Question: Sorry, this might be a bit basic but it has been a while since I've used google scripts.
I'm trying to create a sheet that, when a checkbox in column I (Complete) is marked as true, it will send an email to the address populated in the same row in column E (Email).
I would prefer if it also added a timestamp in column J (Completed Date) to show when the checkbox was marked. Then, if possible, include the text from column B (Order Number) in the subject header, and the text from column G (Query) in the body of the email. And of course, avoid it looping so it only triggers the email when the relevant cell in the row is checked.

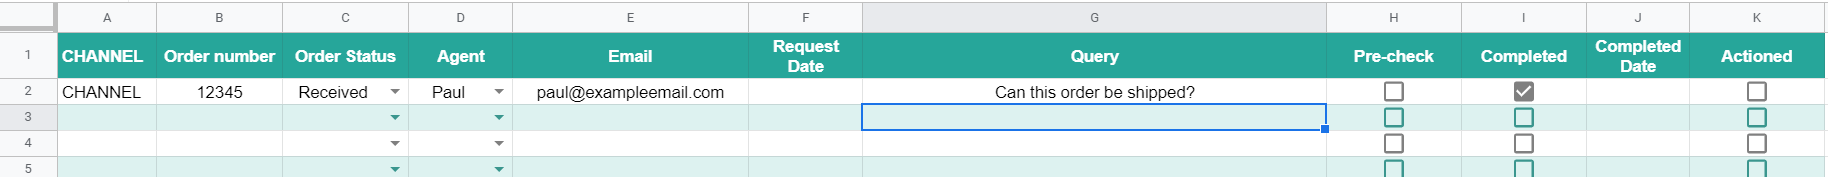
Answer: ## You can refer to this sample code:
'''
function onEdit(e){
var sheet = e.source.getActiveSheet();
var cell = e.range;
Logger.log(cell.getColumn());
Logger.log(cell.isChecked());
//Check if the checkbox in column I(index 9) was checked
if(sheet.getName() == "Sheet2" && cell.getColumn() == 9 && cell.isChecked()){
//get current row values from column A to column G
var values = sheet.getRange(cell.getRow(),1,1,7).getDisplayValues().flat();
Logger.log(values);
var orderNum = values[1];
var agent = values[3];
var email = values[4];
var query = values[6];
//create and update the email's hmtl body
var templ = HtmlService.createTemplateFromFile('html_template');
templ.receiver = agent;
templ.query = query;
var message = templ.evaluate().getContent();
//Send email
MailApp.sendEmail({
to: email,
subject: "Test Email Order Num: "+orderNum,
htmlBody: message
});
//Add timestamp at column J(index 10)
var timeZone = Session.getScriptTimeZone();
var date = Utilities.formatDate(new Date(),timeZone, "MM-dd-yyyy");
sheet.getRange(cell.getRow(),10).setValue(date);
}
}
'''
'''
<!DOCTYPE html>
<html>
<head>
<base target="_top">
</head>
<body>
<p>Hello <?= receiver ?>,</p>
<p> <?= query ?></p>
<p>Best Regards,</p>
<p>Support,<br>Company.com</p>
</body>
</html>
'''
## Pre-requisite:
As mentioned by @Cooper via comment, your code will require an <URL> that requires authorization
<URL>
<URL>
## What it does?
1. Get the active sheet of the current spreadsheet and the cell range using Google Sheets onEdit event object
2. Check if the modified cell is in the specific sheet.
3. Check if the modified cell is in column I (index 9) and if the checkbox is checked using Range.isChecked()
4. Get the current row values from column A to column G using Sheet.getRange(row, column, numRows, numColumns) and Range.getValues(). This will return a 2-d array, I used array.flat() to change it to 1-d array.
5. Get the specific information in the row values using its specific index. Example, order number should be in index 1 of the array values
6. Create an HtmlTemplate using HtmlService.createTemplateFromFile(filename). Update the necessary html content variable. Then create an HtmlOutput using HtmlTemplate.evaluate()
7. Get the content of the htmloutput using HtmlOutput.getContent()
8. Send the email using MailApp.sendEmail(message)
9. Lastly, add date timestamp in column J(index 10). I created a date string using Utilities.formatDate(date, timeZone, format)
## Note:
- '"MM-dd-yyyy"'<URL>- 'Run''e'
## Output:
<URL>
<URL>